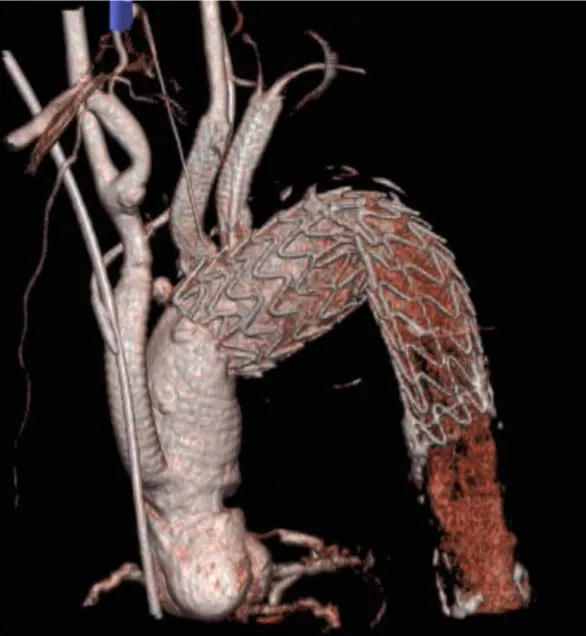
Postoperative reconstruction image. Postoperative computed tomography demonstrates adequate fixation of the main stent and two in-situ fenestration stents in the left common carotid and left subclavian arteries. The aneurysm sac was excluded from the analysis.
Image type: radiology (ct)